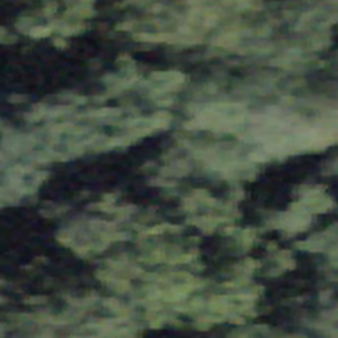
Label: other